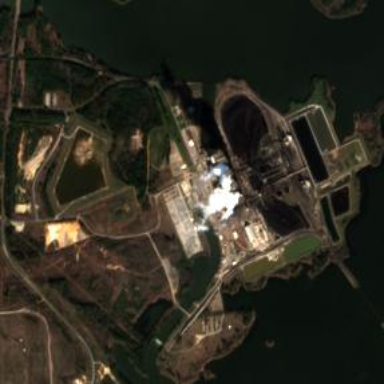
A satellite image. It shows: Coal-powered plant.